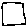
Label: square